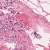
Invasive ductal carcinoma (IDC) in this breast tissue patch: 1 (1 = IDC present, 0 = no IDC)